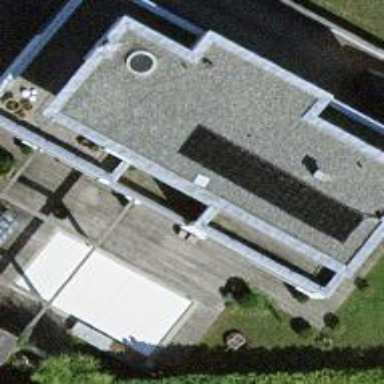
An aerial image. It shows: Building with flat roof.